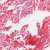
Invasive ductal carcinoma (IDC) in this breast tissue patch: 0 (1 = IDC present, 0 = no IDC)